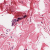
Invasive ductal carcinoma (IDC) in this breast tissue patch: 0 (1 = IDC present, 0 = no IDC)